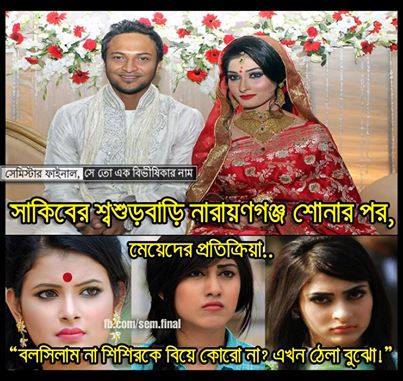
Caption: সাকিবের শ্বশুরবাড়ি নারায়ণগঞ্জ শোনার পর, মেয়েদের প্রতিক্রিয়া.. "বলসিলাম না শিশিরকে বিয়ে করো না? এখন ঠেলা বুঝো!"
Label: non-hate